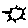
Label: sun